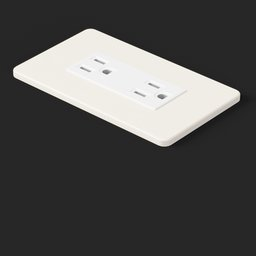
Label: appliances